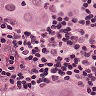
Metastatic tissue present: yes